Question: I have two Resources files under 'App_GlobalResources'
'''
MyApp.resx
MyApp.sv.resx
'''
All languages will fallback to 'MyApp.resx' the Swedish UICulture will use the 'MyApp.sv.resx'
and I have a simple page that shows 3 '<asp:Label>' in witch the 'Text' property is called differently like:
'''
<i>using Resource.Write:</i><br />
<asp:Label ID="Label1" runat="server" />
<hr />
<i>using HttpContext.GetGlobalResourceObject:</i><br />
<asp:Label ID="Label2" runat="server" />
<hr />
<i>using Text Resources:</i><br />
<asp:Label ID="Label3" runat="server"
Text="<%$ Resources:MyApp, btnRemoveMonitoring %>" />
<p style="margin-top:50px;">
<i>Current UI Culture:</i><br />
<asp:Literal ID="litCulture" runat="server" />
</p>
'''
'Label3' is the only one called on Page, the first 2 are set like:
'''
protected void Page_Load(object sender, EventArgs e)
{
if (!Page.IsPostBack)
{
Label1.Text = Resources.AdwizaPAR.btnRemoveMonitoring;
Label2.Text = HttpContext.GetGlobalResourceObject("MyApp", "btnRemoveMonitoring").ToString();
litCulture.Text = System.Threading.Thread.CurrentThread.CurrentUICulture.Name;
}
}
'''
if I use the all works fine, but I want to override that setting and load the correct translation based on other input, so I need to overwrite the 'UICulture' and for that I use:
'''
protected void Page_Init(object sender, EventArgs e)
{
Page.Culture = "en-US";
Page.UICulture = "en-US";
}
'''
witch is the same as:
'''
protected void Page_Init(object sender, EventArgs e)
{
System.Globalization.CultureInfo cinfo = System.Globalization.CultureInfo.CreateSpecificCulture("en-US");
System.Threading.Thread.CurrentThread.CurrentCulture = cinfo;
System.Threading.Thread.CurrentThread.CurrentUICulture = cinfo;
}
'''
with all this, what I'm getting is this:

I'm getting the correct localization only if I use 'code-behind' to set the correct text, all 'inline' localization simply uses the browser language.
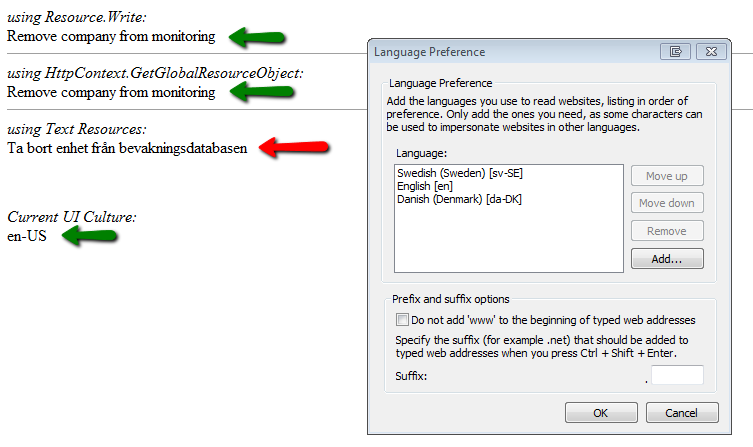
Answer: Nightmare is over ...
'Page_Init' does not change the access to Global Resources, we need to 'override' the initialization to the culure
'''
protected override void InitializeCulture()
{
//*** make sure to call base class implementation
base.InitializeCulture();
//*** pull language preference from profile
string LanguagePreference = "en-US"; // get from whatever property you want
//*** set the cultures
if (LanguagePreference != null)
{
this.UICulture = LanguagePreference;
this.Culture = LanguagePreference;
}
}
'''
Now all works correctly